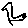
Label: bird